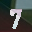
Label: 7